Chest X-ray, PA view. Patient: 35 years old, sex F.
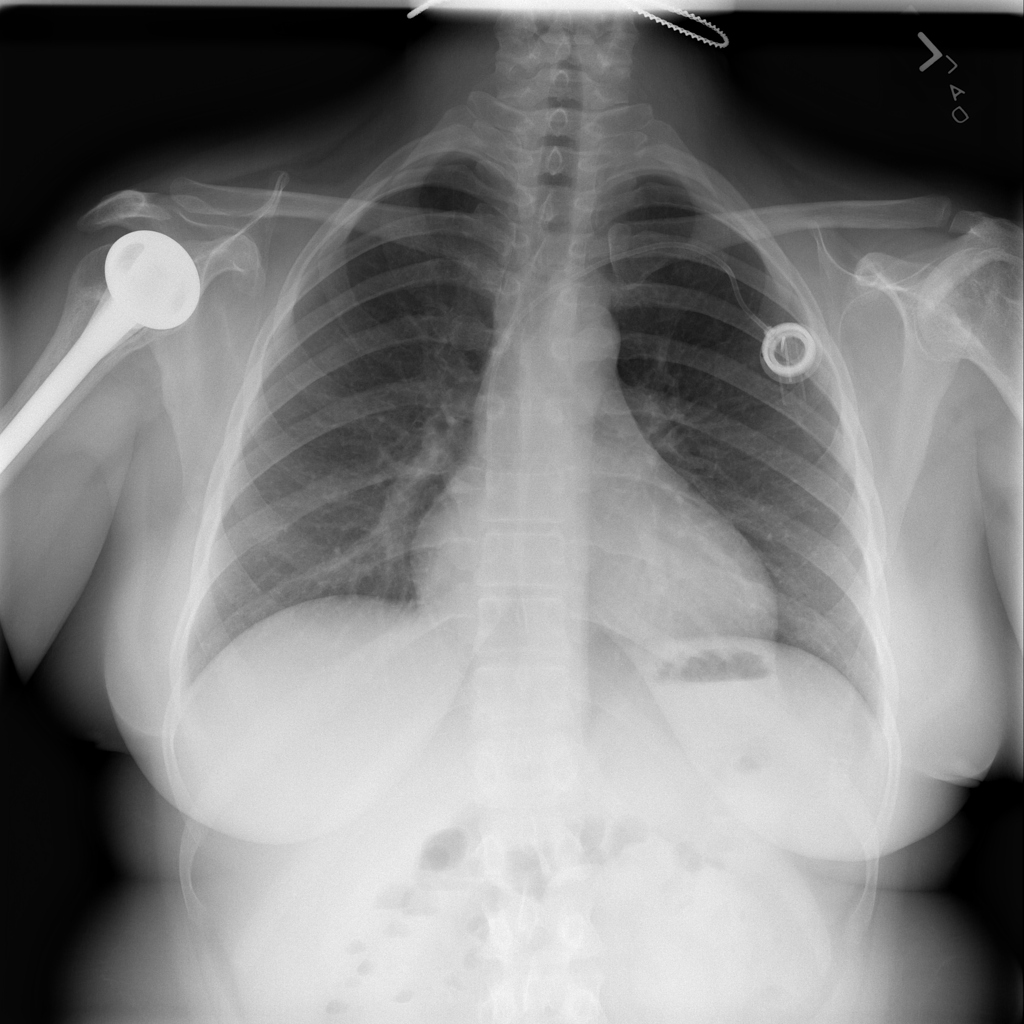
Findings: No Finding